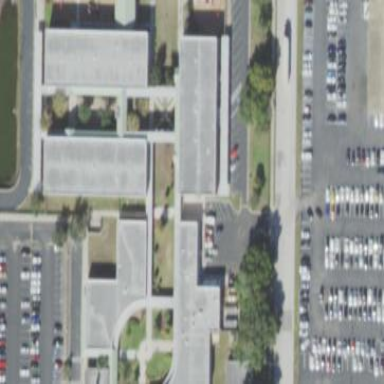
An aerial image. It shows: School.